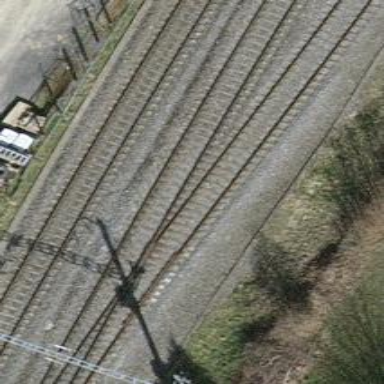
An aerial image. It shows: Railway siding for service.